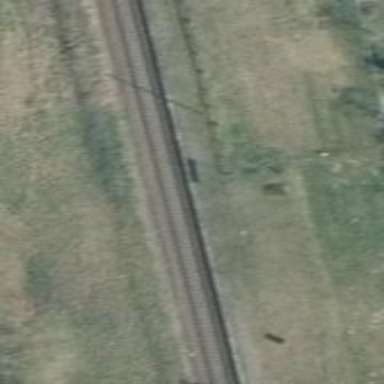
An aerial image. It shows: Platform on the railway.